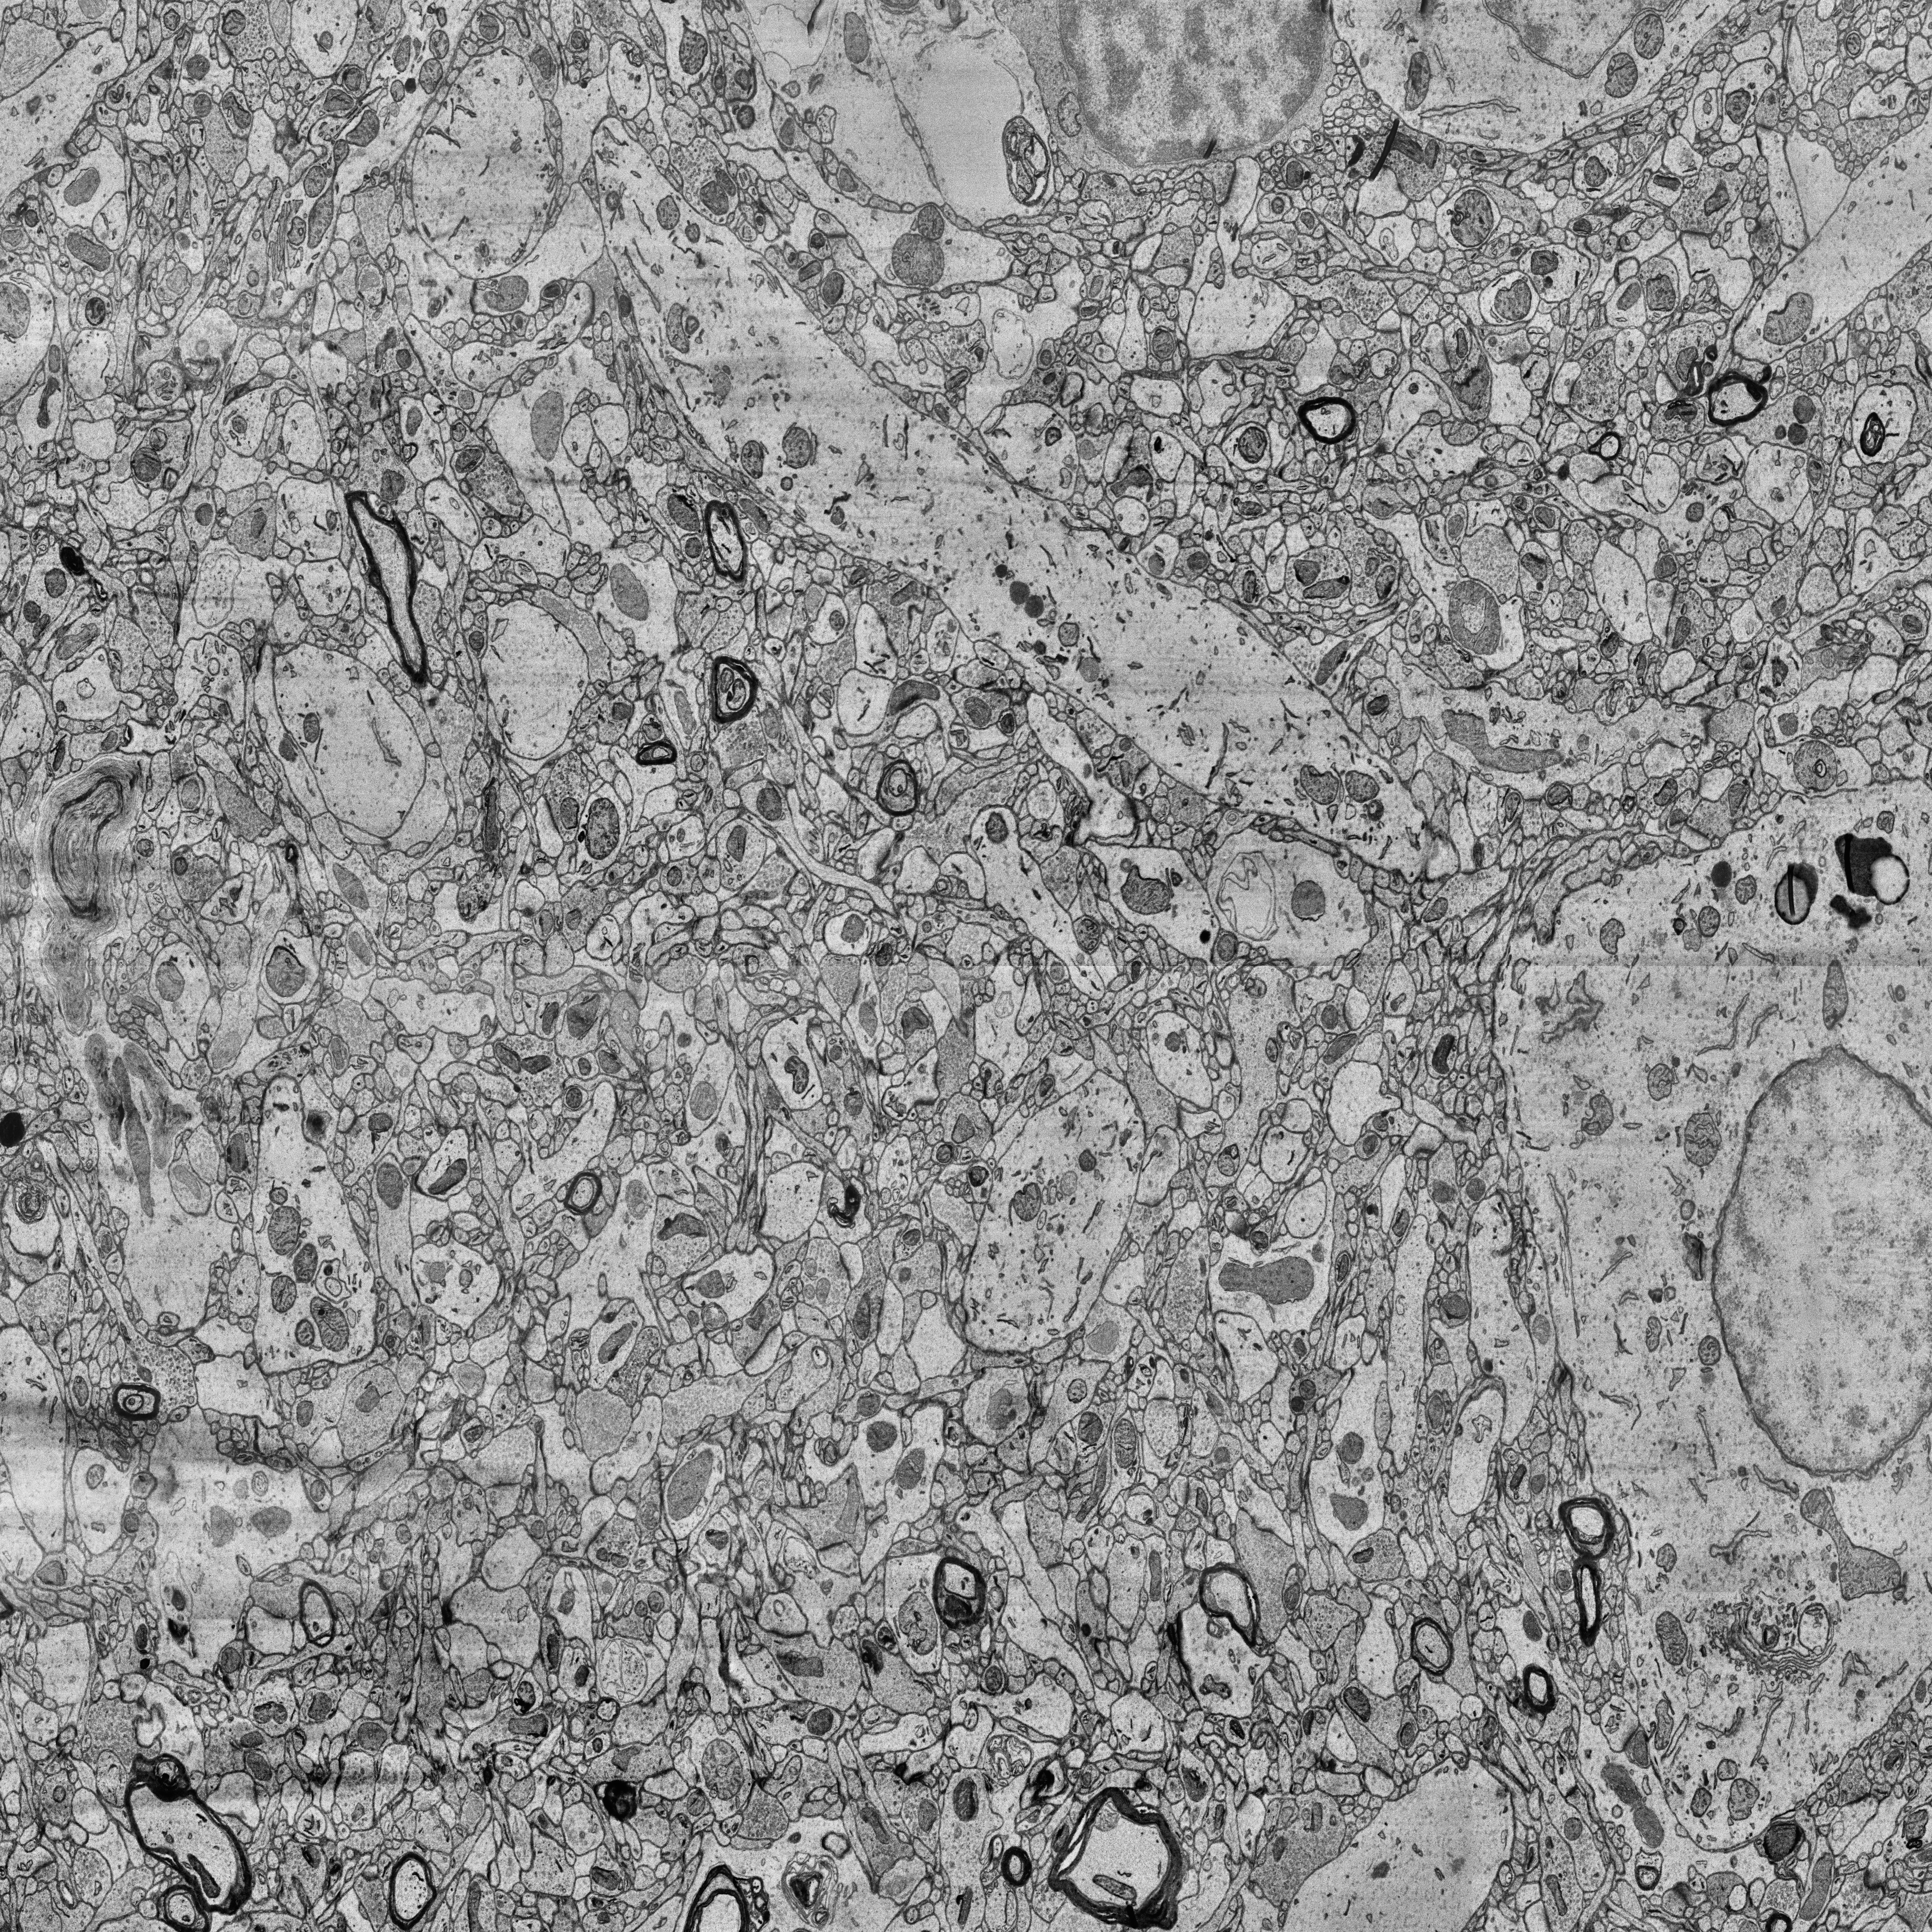
Electron microscopy slice of human cortex tissue
Slice depth (z): 221
Mitochondria instances in slice: 460